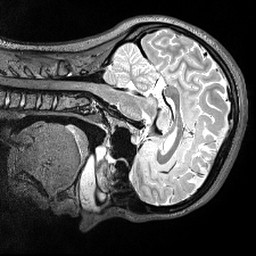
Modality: T2w
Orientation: sagittal
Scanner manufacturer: siemens
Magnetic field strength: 3 T
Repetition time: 3.2 s
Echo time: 0.566 s